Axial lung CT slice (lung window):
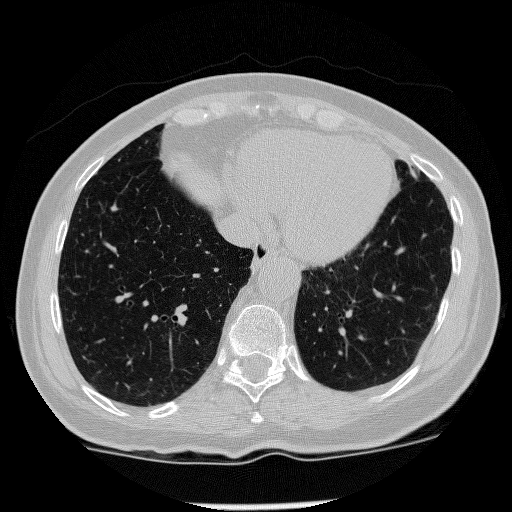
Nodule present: no